Aerial crown-view tile of a tropical tree (Barro Colorado Island, Panama), acquired 20250124:
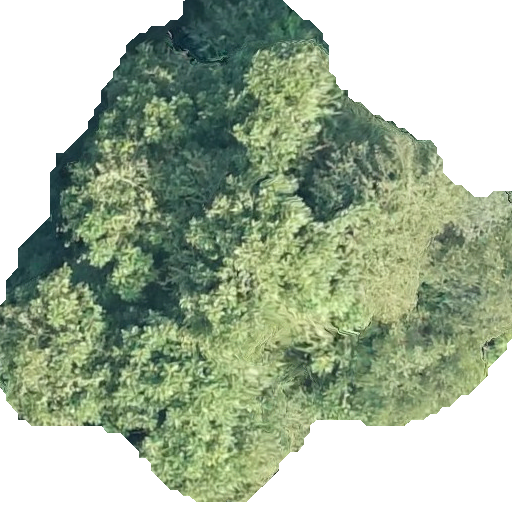
Species: Dipteryx oleifera
GBIF accepted scientific name: Dipteryx oleifera
Crown area: 265.728 m²